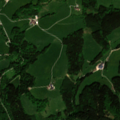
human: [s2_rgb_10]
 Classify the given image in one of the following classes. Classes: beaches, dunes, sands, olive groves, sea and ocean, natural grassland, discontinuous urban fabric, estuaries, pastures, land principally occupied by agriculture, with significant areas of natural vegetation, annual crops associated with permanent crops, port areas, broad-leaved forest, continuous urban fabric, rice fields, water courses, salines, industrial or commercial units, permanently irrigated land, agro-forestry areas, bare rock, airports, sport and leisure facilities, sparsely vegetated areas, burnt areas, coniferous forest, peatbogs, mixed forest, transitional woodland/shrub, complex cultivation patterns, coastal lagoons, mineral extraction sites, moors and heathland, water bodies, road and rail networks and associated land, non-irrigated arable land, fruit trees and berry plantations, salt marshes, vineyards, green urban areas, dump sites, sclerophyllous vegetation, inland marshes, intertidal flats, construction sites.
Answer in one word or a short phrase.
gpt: pastures, coniferous forest, mixed forest